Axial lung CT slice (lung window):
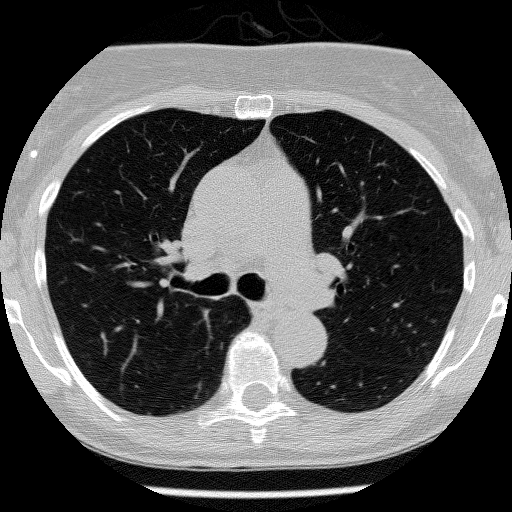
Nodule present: no